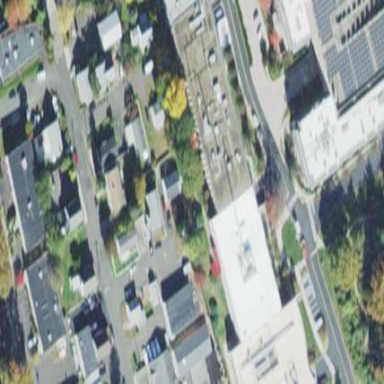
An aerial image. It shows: Part of building is shown in the image.